Question: I would like to replicate the down arrow that appears next to a username on several sites such as Twitter.

I believe there are two ways of doing this: create a down arrow image and set it as some sort of background image, or use CSS to create the arrow. I believe Google uses the CSS approach for their top bar.
Which option is preferred and how would I go about doing it?
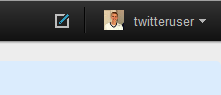
Answer: Twitter is using the '&darr;' html entity (appending it with css 'content' property). In combination with an image sprite, see here: <URL>

My advice would be to use an image, it keeps it simple and that way you know it will look the same on all browsers.